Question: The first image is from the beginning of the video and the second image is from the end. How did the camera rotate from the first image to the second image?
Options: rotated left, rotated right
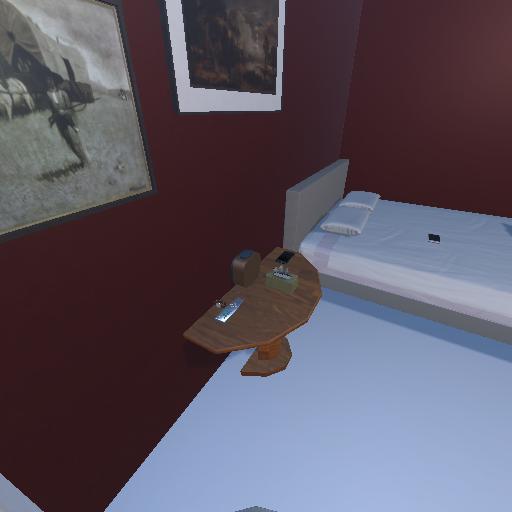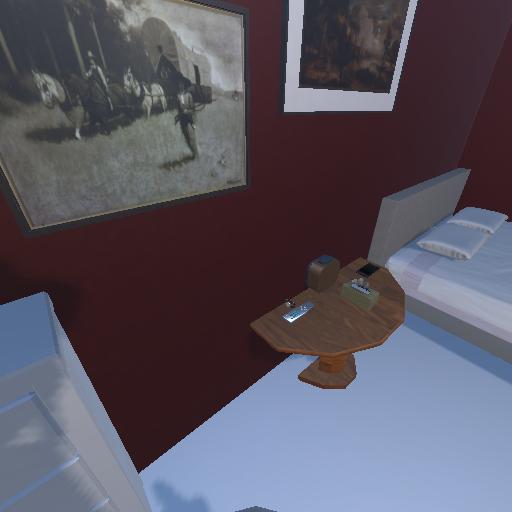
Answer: rotated left